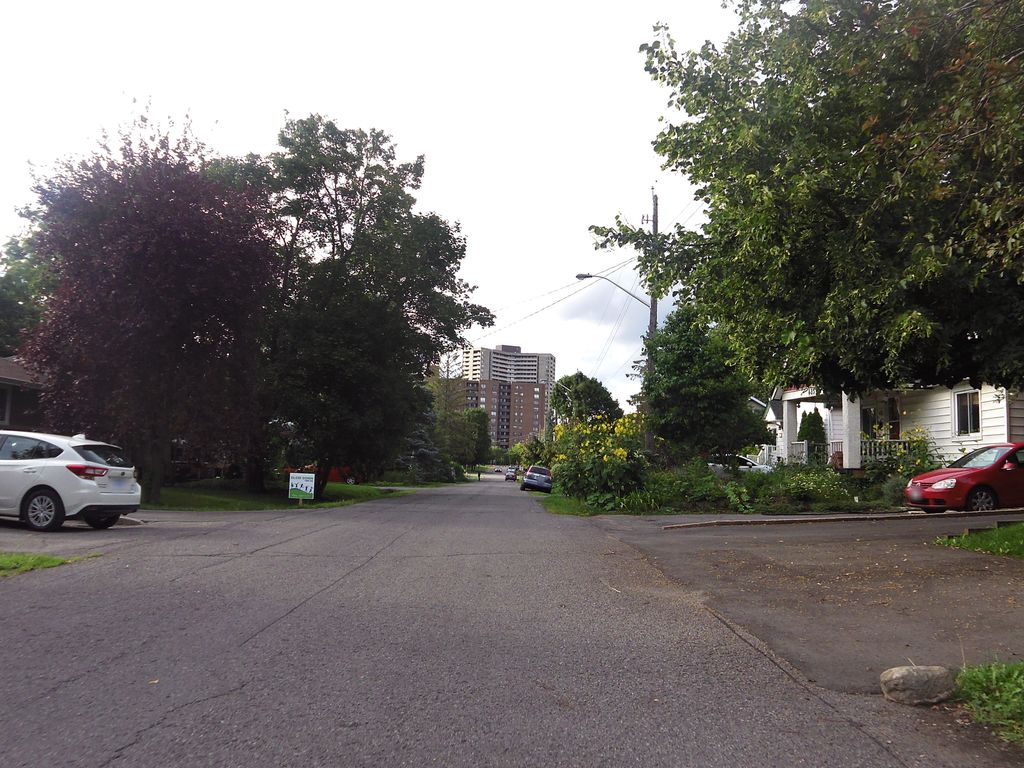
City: ottawa-gatineau